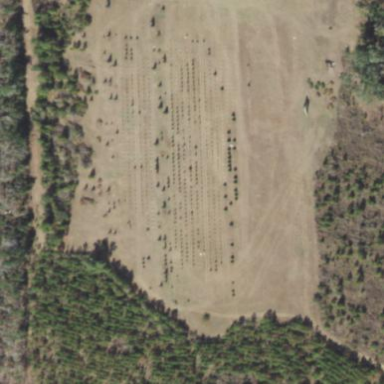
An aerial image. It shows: Plant nursery specializing in trees.